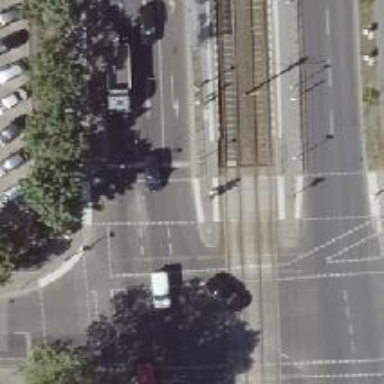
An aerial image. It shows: Secondary road with asphalt surface and lane markings.